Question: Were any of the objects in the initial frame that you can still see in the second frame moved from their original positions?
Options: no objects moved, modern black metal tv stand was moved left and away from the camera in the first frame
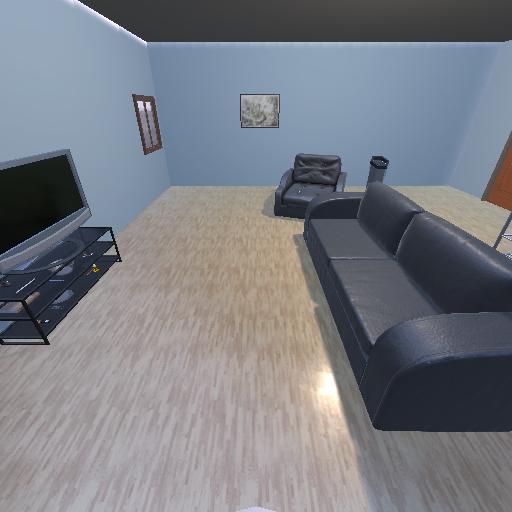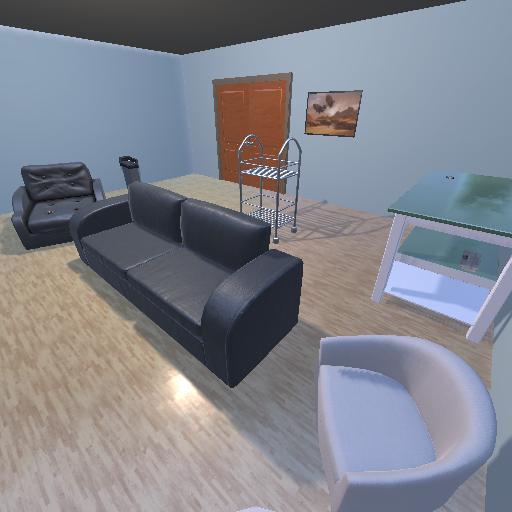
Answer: no objects moved